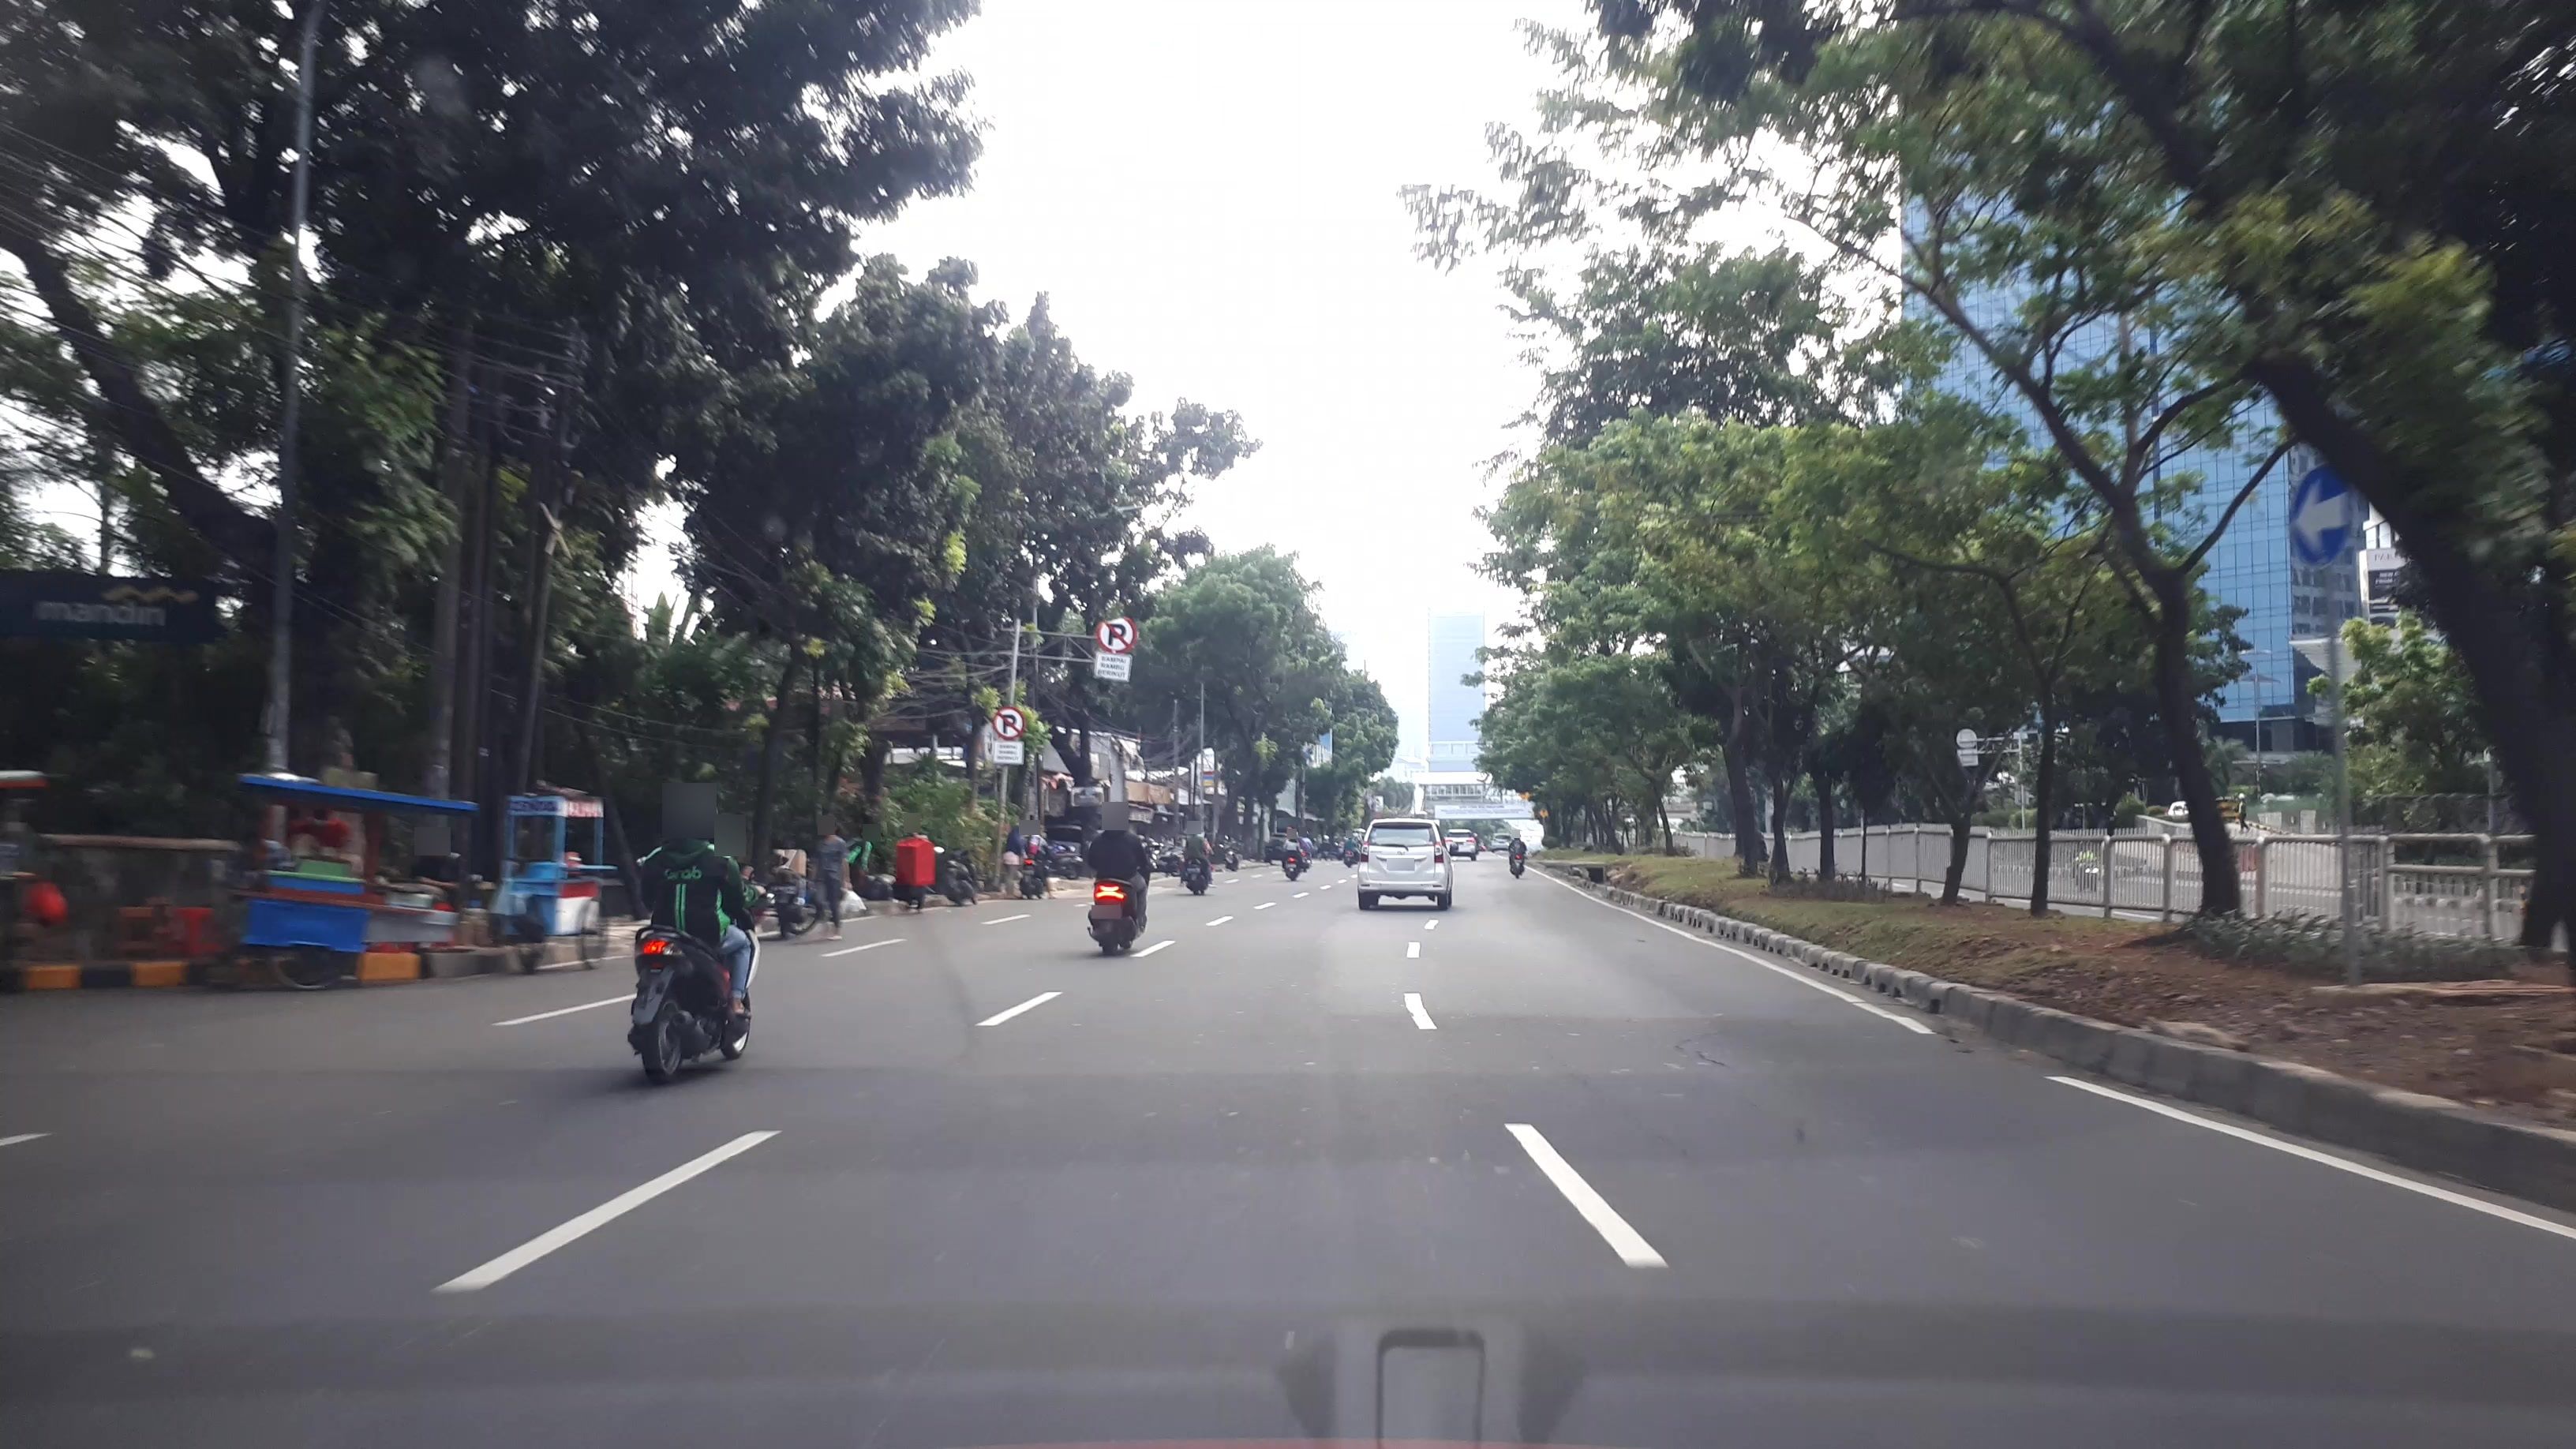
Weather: cloudy
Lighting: day
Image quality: good
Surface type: cycling surface
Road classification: primary
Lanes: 4
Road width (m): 8
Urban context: urban centre
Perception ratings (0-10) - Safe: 5.98, Lively: 6.4, Beautiful: 8.95, Boring: 1.57, Depressing: 2.35, Wealthy: 3.43